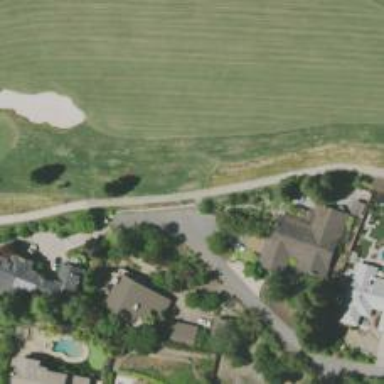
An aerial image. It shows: Service road designated as golf cart path.